Brain MRI, t1w sequence, axial 2D slice.
Patient: age 34, sex M, weight 95 kg, height 1.95 m
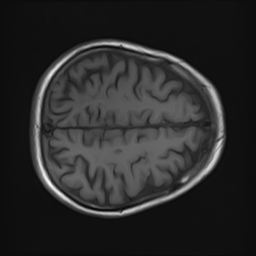